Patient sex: F
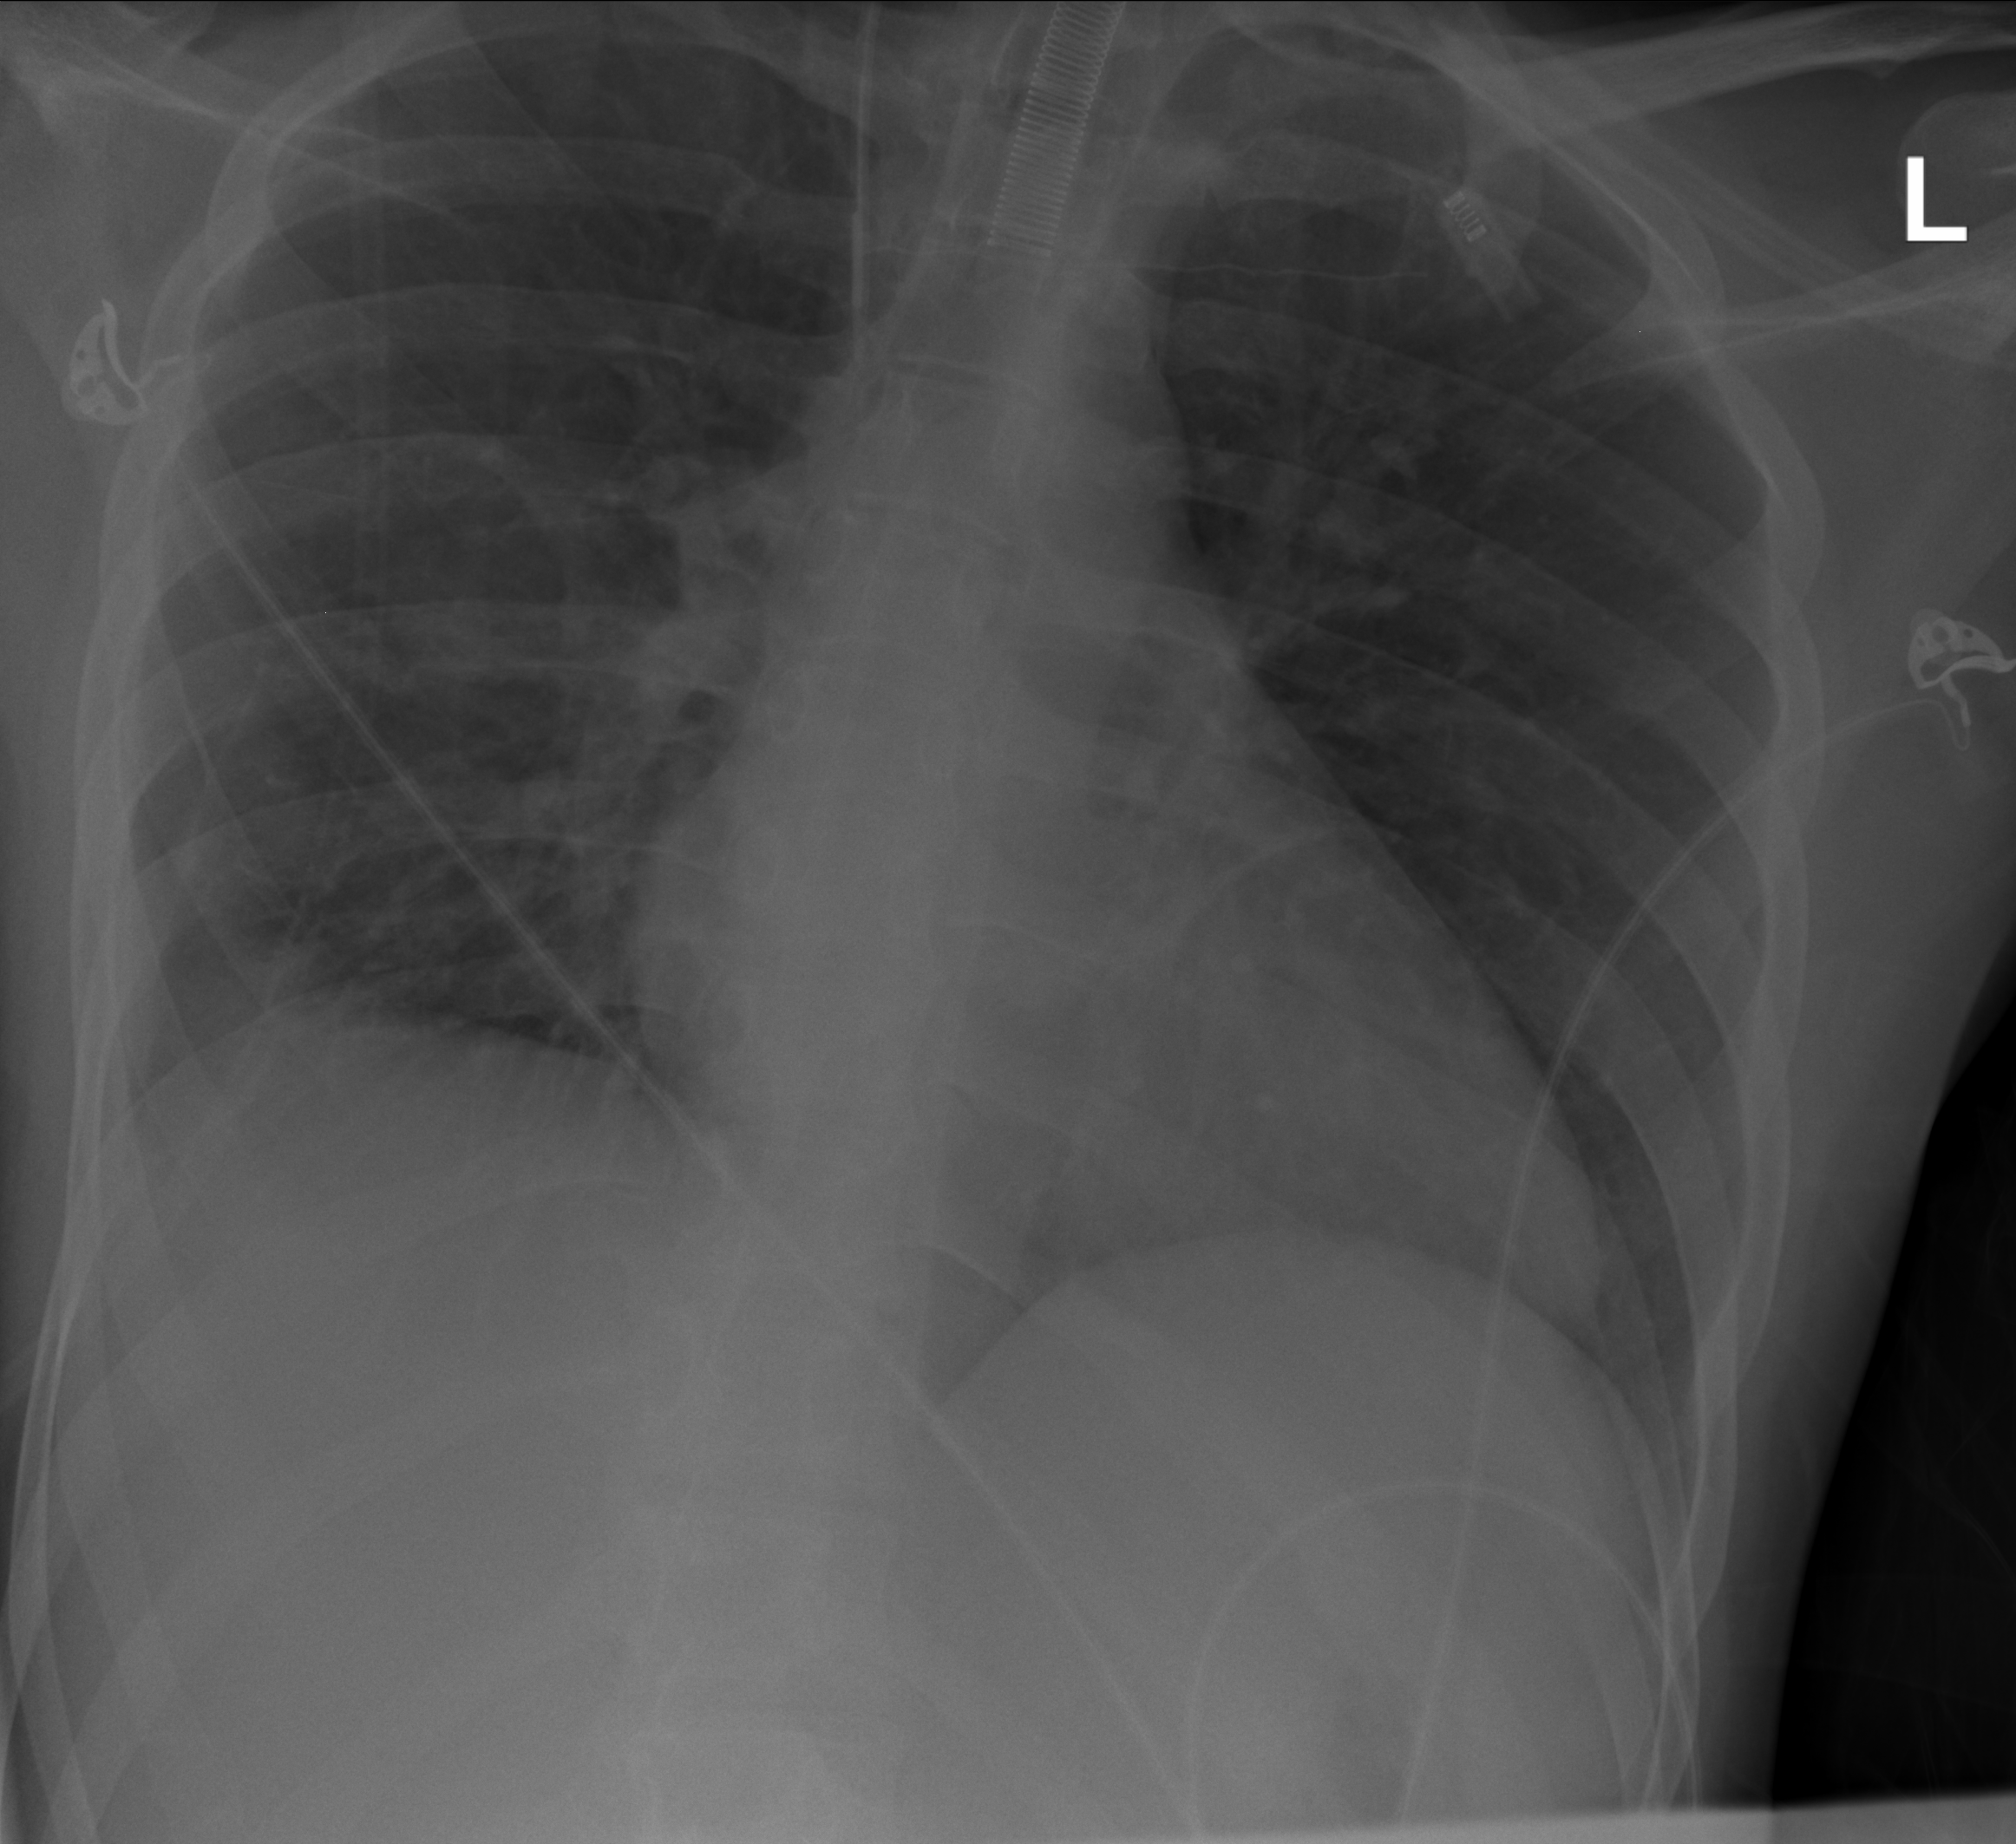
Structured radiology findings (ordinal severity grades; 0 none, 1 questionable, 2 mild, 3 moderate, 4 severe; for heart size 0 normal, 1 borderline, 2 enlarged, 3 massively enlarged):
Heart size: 0
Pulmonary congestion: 0
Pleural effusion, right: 2
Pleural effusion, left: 0
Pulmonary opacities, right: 0
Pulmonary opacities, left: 0
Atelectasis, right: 2
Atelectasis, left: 0